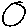
Label: circle